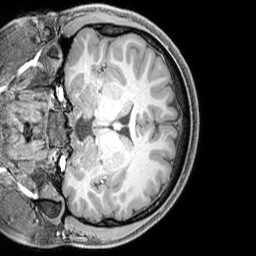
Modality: T1w
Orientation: coronal
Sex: male
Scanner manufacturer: siemens
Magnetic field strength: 3 T
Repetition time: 2.3 s
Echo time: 0.00226 s